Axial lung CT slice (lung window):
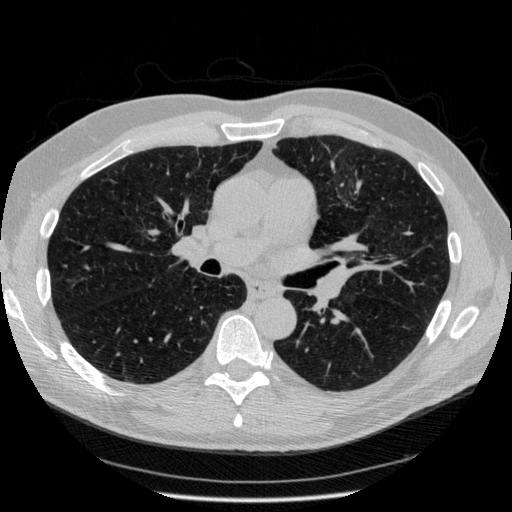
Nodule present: no